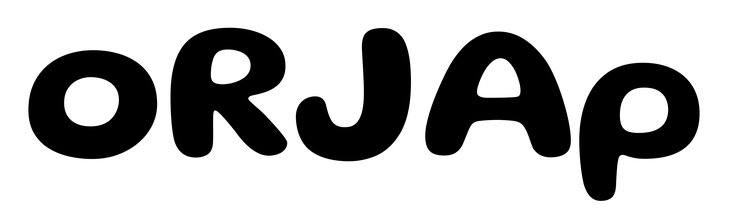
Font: Gluten_SemiBold